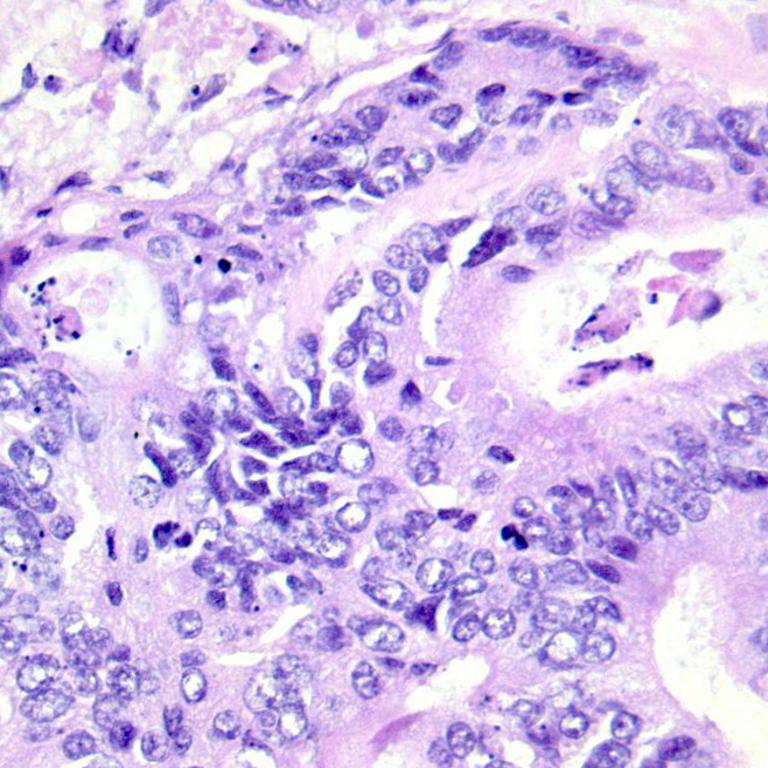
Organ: colon
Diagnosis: adenocarcinomas